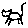
Label: cat